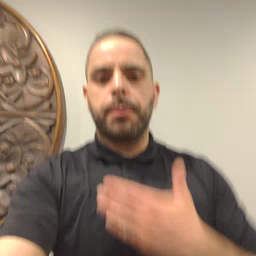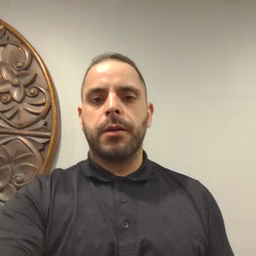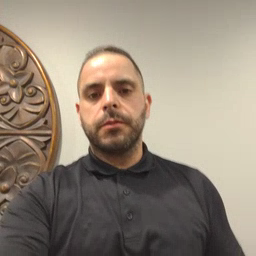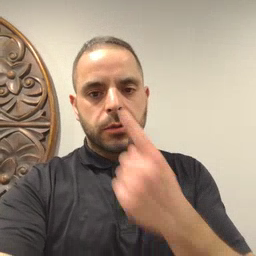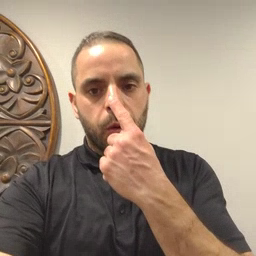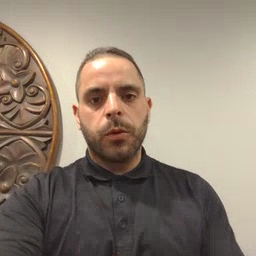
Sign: nose